Field crop: maize
Growth stage: 2
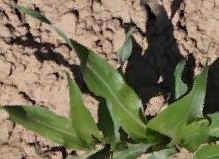
Species: maize